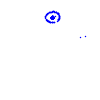
Particle: electron